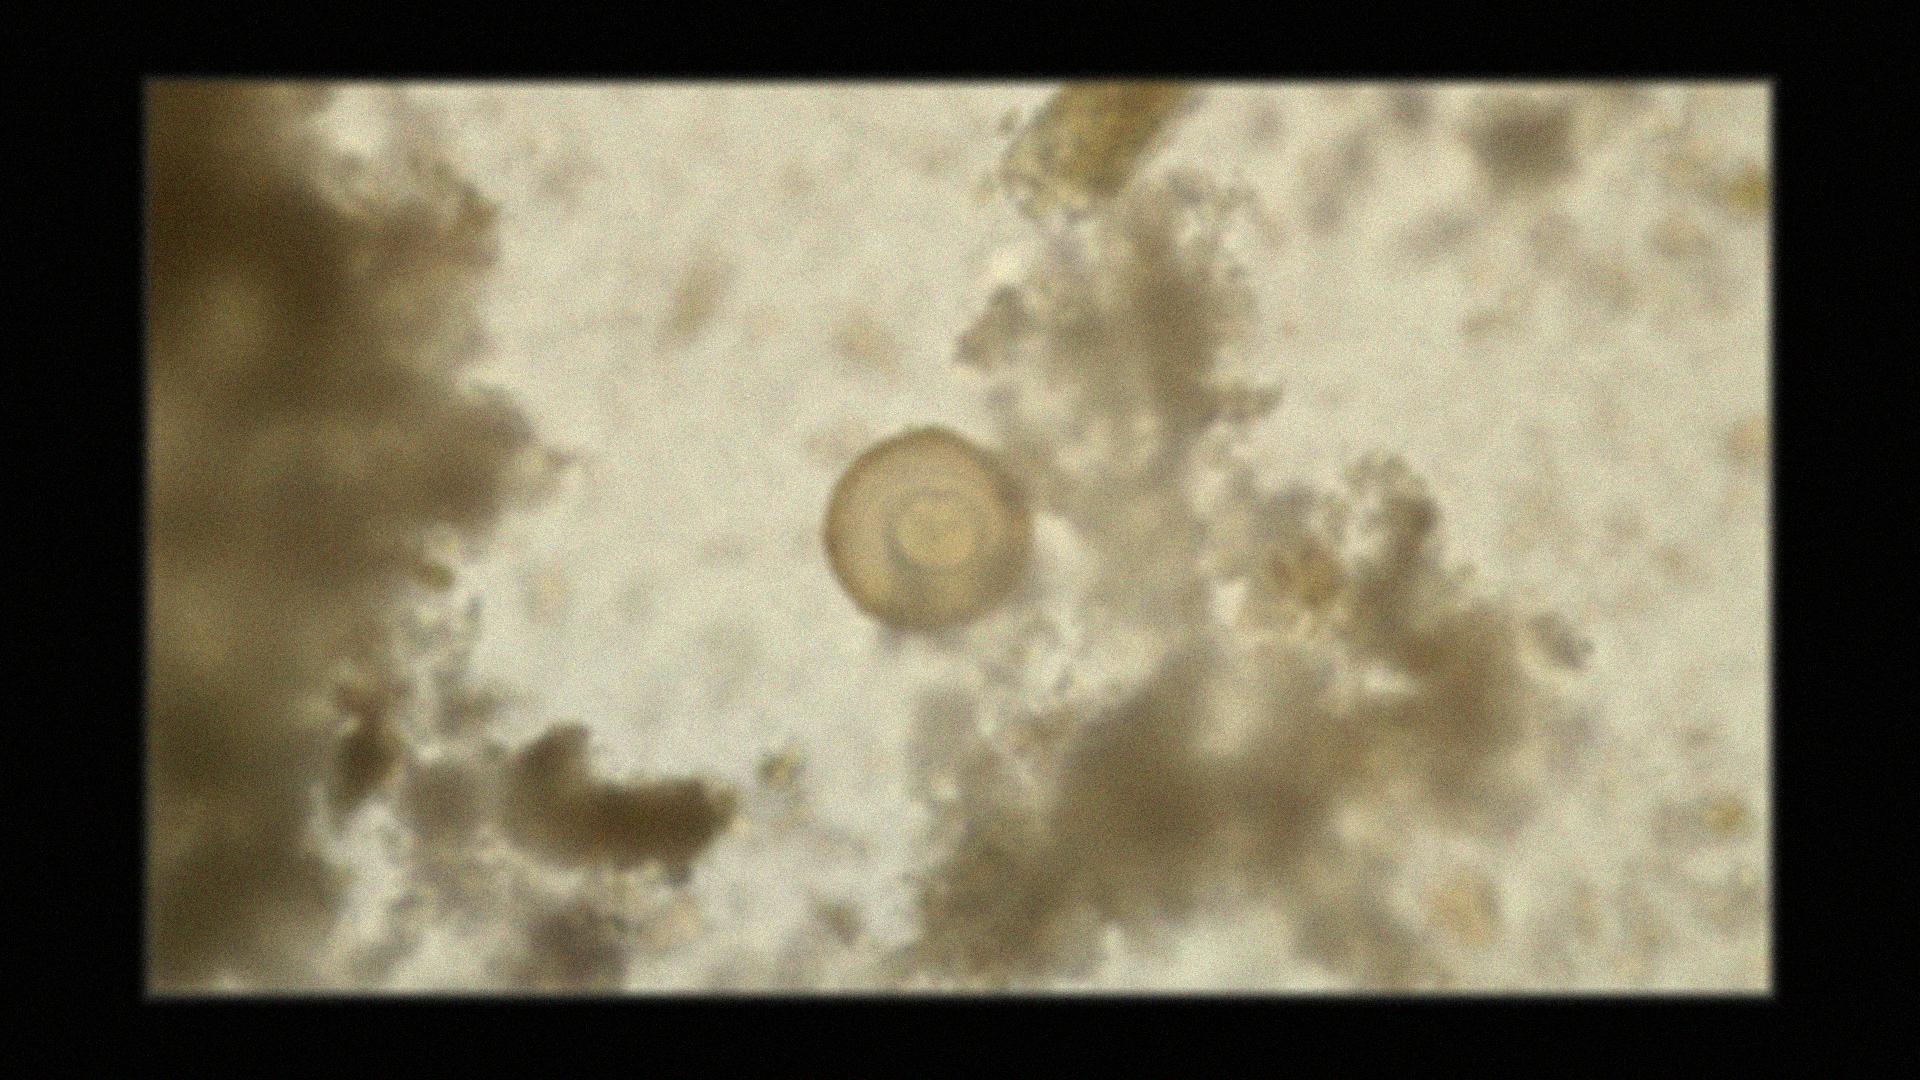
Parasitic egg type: Hymenolepis diminuta